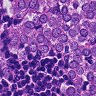
Metastatic tissue present: yes